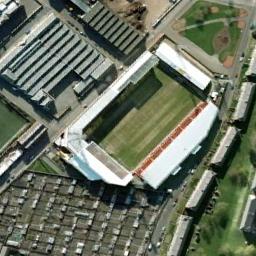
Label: stadium